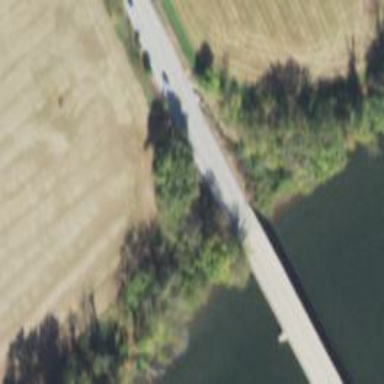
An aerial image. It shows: Secondary road with bridge.